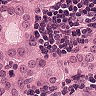
Metastatic tissue present: yes